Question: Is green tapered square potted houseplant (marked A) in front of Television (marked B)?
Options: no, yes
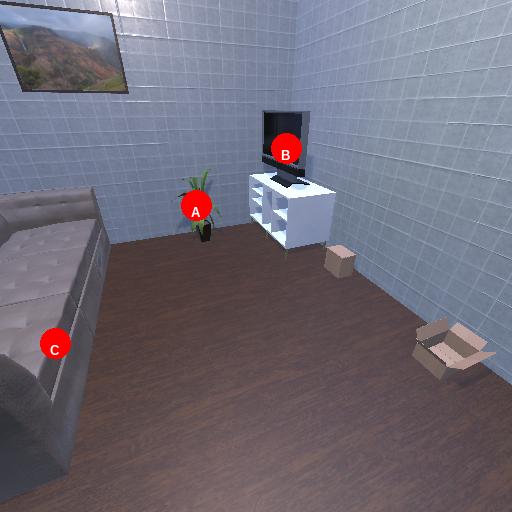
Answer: no